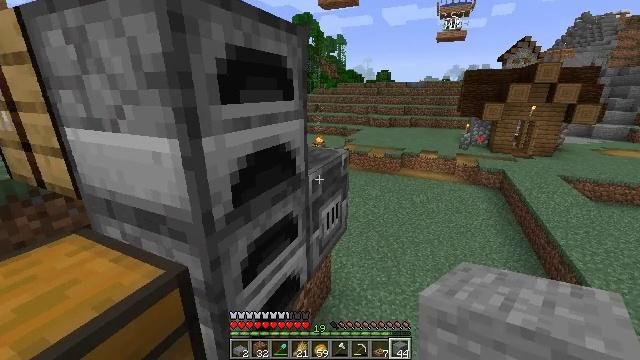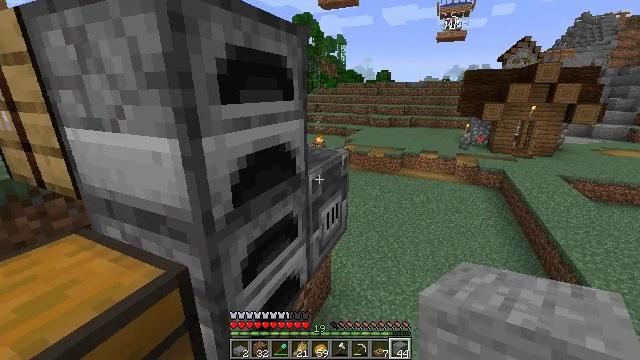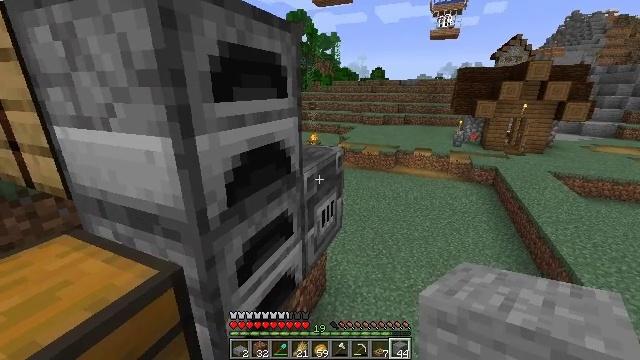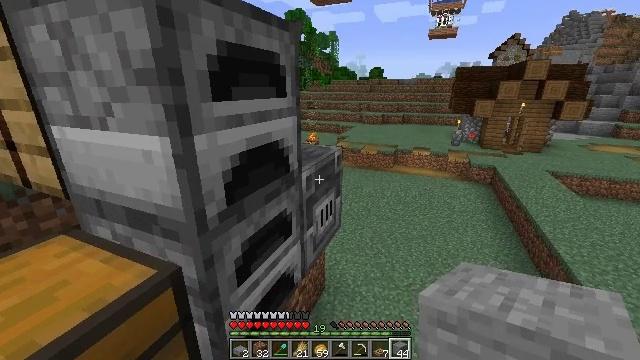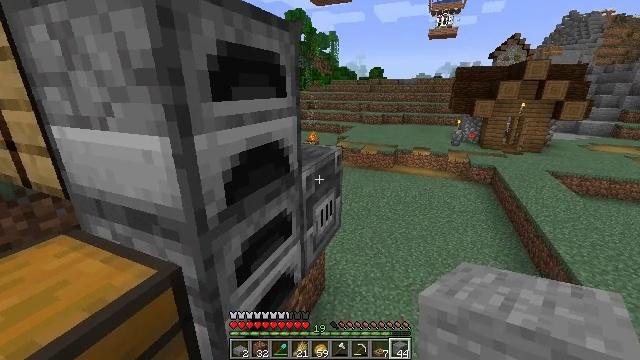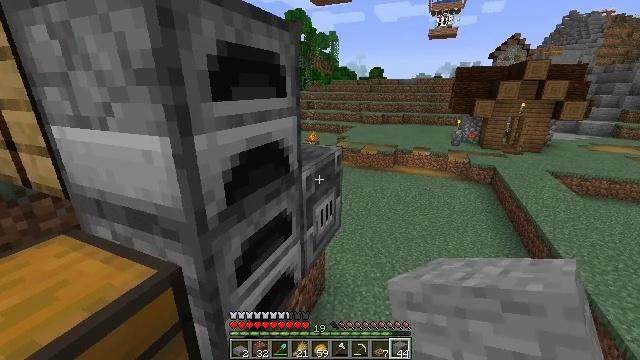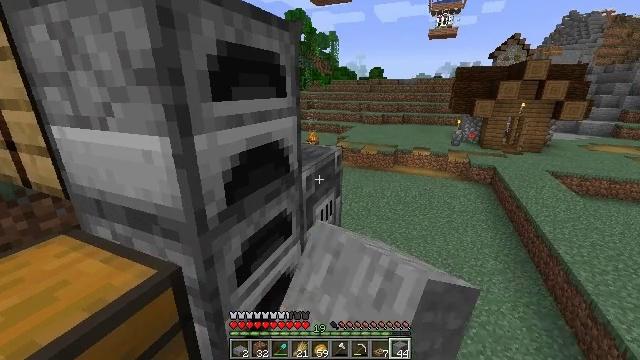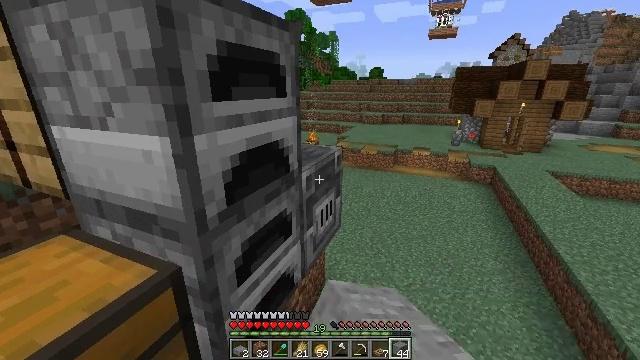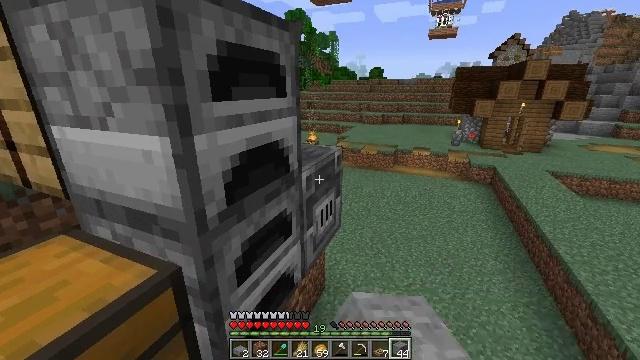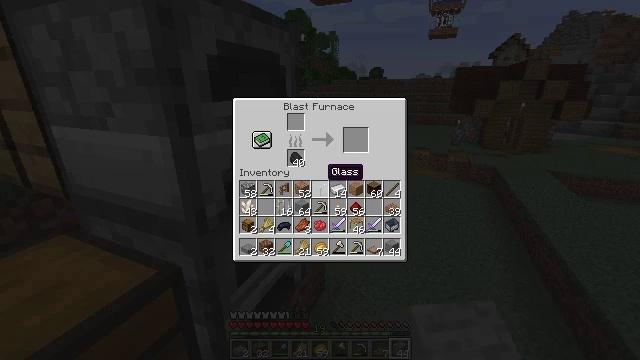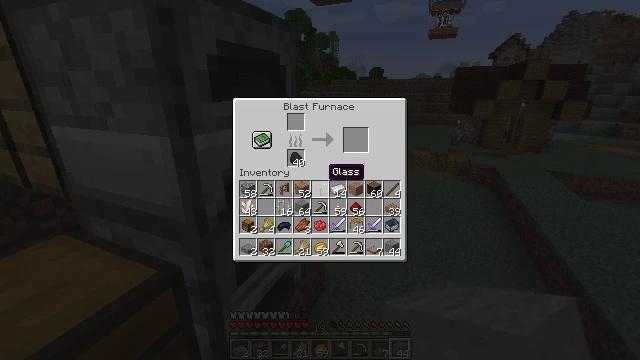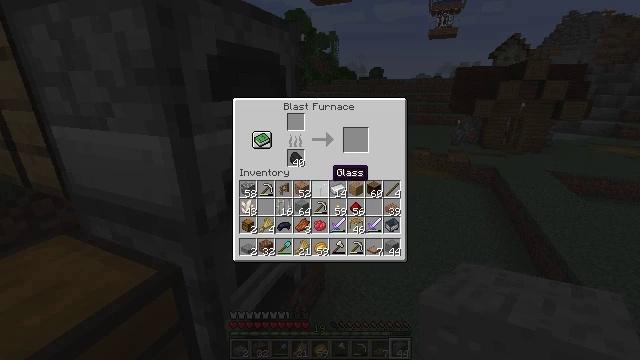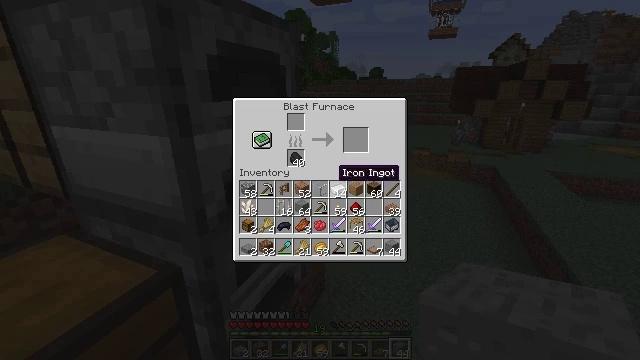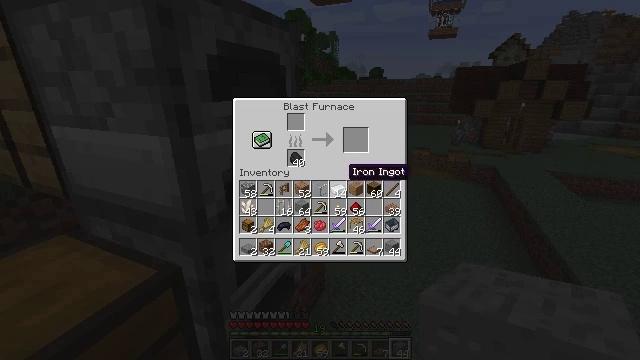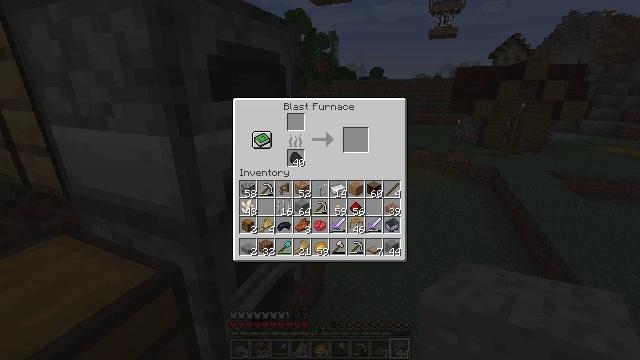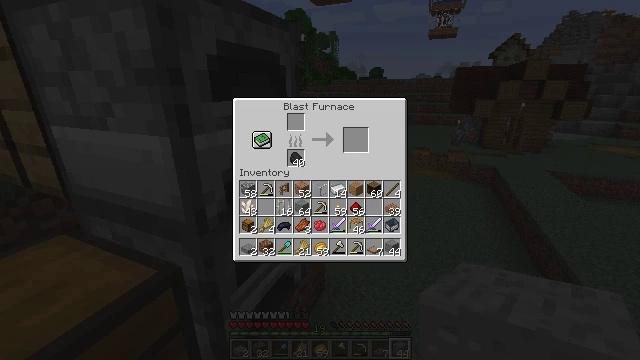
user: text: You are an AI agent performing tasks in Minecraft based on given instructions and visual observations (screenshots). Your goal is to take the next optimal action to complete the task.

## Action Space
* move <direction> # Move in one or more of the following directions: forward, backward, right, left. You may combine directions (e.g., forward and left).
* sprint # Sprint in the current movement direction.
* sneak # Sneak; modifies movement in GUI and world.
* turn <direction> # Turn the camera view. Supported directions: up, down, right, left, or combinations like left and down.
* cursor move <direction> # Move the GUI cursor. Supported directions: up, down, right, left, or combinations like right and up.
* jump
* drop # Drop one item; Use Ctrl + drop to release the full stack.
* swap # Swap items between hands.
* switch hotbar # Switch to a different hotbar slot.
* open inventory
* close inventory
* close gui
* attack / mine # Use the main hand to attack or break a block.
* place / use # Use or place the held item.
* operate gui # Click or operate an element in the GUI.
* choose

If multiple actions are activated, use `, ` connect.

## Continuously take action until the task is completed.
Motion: motion action
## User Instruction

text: Craft a jungle sign using sticks and jungle wood planks.
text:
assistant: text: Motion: no_op
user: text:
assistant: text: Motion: turn right
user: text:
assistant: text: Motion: no_op
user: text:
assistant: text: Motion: use / place
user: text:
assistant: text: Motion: use / place
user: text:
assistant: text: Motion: use / place
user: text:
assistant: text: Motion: no_op
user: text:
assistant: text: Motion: no_op
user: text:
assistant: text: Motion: open gui
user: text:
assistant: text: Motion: no_op
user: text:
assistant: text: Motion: no_op
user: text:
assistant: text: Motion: no_op
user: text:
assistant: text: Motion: cursor move right
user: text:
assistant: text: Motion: no_op
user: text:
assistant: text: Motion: no_op
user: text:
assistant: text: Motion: no_op
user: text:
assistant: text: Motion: no_op
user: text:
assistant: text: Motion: no_op
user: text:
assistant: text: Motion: cursor move up
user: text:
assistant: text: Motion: cursor move left
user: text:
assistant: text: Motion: cursor move left
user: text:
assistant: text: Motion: no_op
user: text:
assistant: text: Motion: no_op
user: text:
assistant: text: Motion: no_op
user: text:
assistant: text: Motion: no_op
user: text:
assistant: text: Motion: no_op
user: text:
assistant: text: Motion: no_op
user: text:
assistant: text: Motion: no_op
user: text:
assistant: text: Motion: no_op
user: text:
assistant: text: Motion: choose